Question: I need to extract some information from an Active Directory object, such as the profile path or if the user is locked out or not.
I can see these information are saved inside the <URL> attribute of the Active Directory object, but the value of this attribute is a mangled string of incomprehensible characters:

I can see that <URL> had the same problem, but there's not clear solution on how to parse that attribute.
How can I extract the data I need while maintaining my sanity?
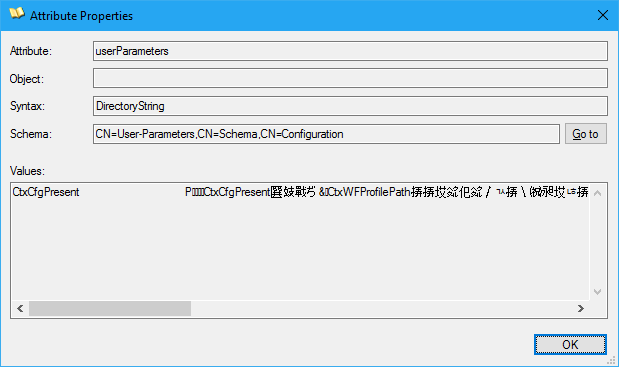
Answer: The <URL> attribute value is quite... .
While the attribute definition says that the value is a <URL>, the reality is a little more complex: the value is a binary payload of mixed text and binary data encoded using a couple of "algorithms" and then to a Unicode string -- that's why you see junk characters, these character are actually pure binary data displayed as a string.
There are many articles on the internet on how to decode this value, but most of them are either wrong or manage to decode the value using a wrong procedure (which, while yielding correct data in their examples, could break at any time).
Examples of such articles are:
- <URL>
How the data is encoded is defined in the <URL> documentation.
In particular you're looking for:
- <URL>
Optionally you can have a look to the <URL> terse example on how to decode the properties values.
If you're still with me, didn't lose your sanity, summoned Cthulhu or set on fire whoever inside Microsoft ever thought that doing something like this was a good idea, let's proceed to write the code to parse and extract the data.
> Per me si va ne la citta dolente,
per me si va ne l'etterno dolore,
per me si va tra la perduta gente.
[...]
Lasciate ogni speranza, voi ch'entrate.
# Step 1 -- Getting the attribute value
You can get the value through either the System.DirectoryServices (usually calles "S.DS") or System.DirectoryServices.Protocols (usually called "S.DS.P") libraries. If you need some help on how these libraries work you can read the <URL> articles.
If you are a .NET Framework user, these are your usual GAC assemblies so you'll have to add them as you always do.
If you are a .NET Core user, rejoice! Both libraries have been released on NuGet -- albeit as a pre-release -- on 2017-11-15, so you too can query Active Directory now! Go fetch them: <URL>.
> The code in this answer has been written for a .NET Core 2.0 target, if you're not using .NET Core you probably have to adjust the code slightly; these changes however should be small and easy as the Core and non-Core version of the libraries are very similar.
Here we're reading the attribute using System.DirectoryServices.Protocols:
'''
var ldapDirectoryIdentifier = new LdapDirectoryIdentifier(
"domain-controller.example.com",
389,
true,
false);
var networkCredential = new NetworkCredential(
"alice@example.com",
"p@sSw0rd",
"example.com");
var ldapConnection = new LdapConnection(
ldapDirectoryIdentifier,
networkCredential,
AuthType.Kerberos);
var searchRequest = new SearchRequest(
"DC=example,DC=com",
"(objectClass=user)",
SearchScope.Subtree,
"userParameters");
// WARNING
// If the parameters of either LdapDirectoryIdentifier or NetworkCredential are wrong
// (e.g. invalid credentials) you'll get an exception here.
var searchResponse = (SearchResponse) ldapConnection.SendRequest(searchRequest);
foreach (SearchResultEntry searchResultEntry in searchResponse.Entries)
{
// WARNING
// This WILL throw an exception when used on an object where the attribute is missing.
// You should really check that the attribute exists and has exactly one value.
// I skipped that for brevity, you should not.
var directoryAttribute = searchResultEntry.Attributes["userParameters"];
var attributeValue = (string) directoryAttribute[0];
}
'''
# Step 2 -- Define what the attribute contains
Now that we have the value of the attribute, we need something to hold the values it contains.
First of all, we need some enums.
The first one is the 'CtxCfgFlags1' enum:
'''
[Flags]
public enum CtxCfgFlags1 : uint
{
Undefined1 = 0x00000000,
Undefined2 = 0x00000001,
Undefined3 = 0x00000002,
DisableCam = 0x00000004,
WallpaperDisabled = 0x00000008,
DisableExe = 0x00000010,
DisableClip = 0x00000020,
DisableLpt = 0x00000040,
DisableCcm = 0x00000080,
DisableCdm = 0x00000100,
DisableCpm = 0x00000200,
UseDefaultGina = 0x00000400,
HomeDirectoryMapRoot = 0x00000800,
DisableEncryption = 0x00001000,
ForceClientLptDef = 0x00002000,
AutoClientLpts = 0x00004000,
AutoClientDrives = 0x00008000,
LogonDisabled = 0x00010000,
ReconnectSame = 0x00020000,
ResetBroken = 0x00040000,
PromptForPassword = 0x00080000,
InheritSecurity = 0x00100000,
InheritAutoClient = 0x00200000,
InheritMaxIdleTime = 0x00400000,
InheritMaxdisconnectionTime = 0x00800000,
InheritMaxsessionTime = 0x01000000,
InheritShadow = 0x02000000,
InheritCallbackNumber = 0x04000000,
InheritCallback = 0x08000000,
Undefined4 = 0x10000000,
Undefined5 = 0x20000000,
Undefined6 = 0x40000000,
Undefined7 = 0x80000000
}
'''
> The values defined in <URL>'.
The second one is the 'CtxShadow' enum:
'''
public enum CtxShadow : uint
{
Disable = 0x00000000,
EnableInputNotify = 0x00000001,
EnableInputNoNotify = 0x00000002,
EnableNoInputNotify = 0x00000003,
EnableNoInputNoNotify = 0x00000004
}
'''
Now we can define the class to hold the properties:
'''
public class UserParameters
{
public uint? CtxCfgPresent { get; set; }
public CtxCfgFlags1? CtxCfgFlags1 { get; set; }
public uint? CtxCallBack { get; set; }
public uint? CtxKeyboardLayout { get; set; }
public byte? CtxMinEncryptionLevel { get; set; }
public uint? CtxNwLogonServer { get; set; }
public string CtxWfHomeDir { get; set; }
public string CtxWfHomeDirDrive { get; set; }
public string CtxInitialProgram { get; set; }
public uint? CtxMaxConnectionTime { get; set; }
public uint? CtxMaxDisconnectionTime { get; set; }
public uint? CtxMaxIdleTime { get; set; }
public string CtxWfProfilePath { get; set; }
public CtxShadow? CtxShadow { get; set; }
public string CtxWorkDirectory { get; set; }
public string CtxCallbackNumber { get; set; }
}
'''
Nothing fancy here, these are simply the properties defined in the <URL> document.
# Step 3 -- Parse the payload
Now it's time to decode the payload contained inside the value of the attribute.
The <URL> documents define the structure of the payload.
The payload is divided in two main sections: a "header" section and a "data" section.
The "header" section contains
- - -
The "data" section is an unseparated contiguous list of properties, each property contains
- - - - -
The length of the "PropName" and "PropValue" fields must be obtained from the "NameLength" and "ValueLength" fields respectively.
Wait. "double-ASCII-encoded"? What's that?
Each property can have as a value either a byte, a uint, or an ASCII string. When saved the value of the property is converted to its binary representation, then the byte-array of the binary representation is converted to it hexadecimal string representation, then each character of the hexadecimal string representation is converted to its binary representation and then stored.
For posterity, this is how the encoding algorithm is explained by Microsoft:
> To create the encoded binary BLOB for the PropValue field, for each byte of the input create its ASCII-encoded hexadecimal representation and place this representation in 2 consecutive bytes of the output buffer, the most significant hexadecimal digit first followed by the least significant hexadecimal digit.For example, if the input byte contains the ASCII representation of character 'A', the resulting output will be a sequence of two ASCII characters: character '4' followed by character '1' because the hexadecimal representation of a byte that contains the ASCII character 'A' is 41.Hence, the output buffer corresponding to the input buffer byte containing character 'A' will be a sequence of 2 bytes whose hexadecimal representations are 34 and 31.As another example, the input buffer containing the ASCII string "ABCDE" would be encoded into the ASCII string "414243444500" (without the terminating 0), which is the same as a sequence of 12 bytes whose hexadecimal representations are 34, 31, 34, 32, 34, 33, 34, 34, 34, 35, 30, and 30.
Simple, yes?
Let's break down the process step-by-step.
First of all, we need to prepare a container for the properties and the convert the data to a more manageable form:
'''
var userParameters = new UserParameters();
var bytes = Encoding.Unicode.GetBytes(attributeValue);
var memoryStream = new MemoryStream(bytes);
var binaryReader = new BinaryReader(memoryStream, Encoding.Unicode, true);
'''
Why are we using 'MemoryStream' and 'BinaryReader'? Because it's really, easier to use: instead of having to keep track of the offset where we should start to read from as we gradually proceed, we can simply call '.ReadBytes(int)' which is and be on our way.
Then we parse the "header" section of the payload:
'''
byte[] reservedData = binaryReader.ReadBytes(96);
byte[] signature = binaryReader.ReadBytes(2);
byte[] tsPropertyCount = binaryReader.ReadBytes(2);
string signatureValue = Encoding.Unicode.GetString(signature);
ushort tsPropertyCountValue = BitConverter.ToUInt16(tsPropertyCount, 0);
'''
We don't care about 'reservedData' so we can safely ignore it.
We however should care about 'signature': when converted to a Unicode string it should be equal to the string "P", if it's not there's something wrong with the data. I really encourage you to throw a nice InvalidDataException if 'signatureValue' is not equal to "P".
'tsPropertyCount' tells us how many properties we have to read, so we convert it to a ushort.
Then we need to read as many property as 'tsPropertyCountValue' tells us:
'''
for (var i = 0; i < tsPropertyCountValue; i++)
'''
We don't really care for 'i', we only need to execute the content of the loop as many times as required.
'''
byte[] nameLength = binaryReader.ReadBytes(2);
byte[] valueLength = binaryReader.ReadBytes(2);
byte[] type = binaryReader.ReadBytes(2);
ushort nameLengthValue = BitConverter.ToUInt16(nameLength, 0);
ushort valueLengthValue = BitConverter.ToUInt16(valueLength, 0);
ushort typeValue = BitConverter.ToUInt16(type, 0);
byte[] propName = binaryReader.ReadBytes(nameLengthValue);
byte[] propValue = binaryReader.ReadBytes(valueLengthValue);
string propNameValue = Encoding.Unicode.GetString(propName);
byte[] propValueValue = GetPropValueValue(propValue);
'''
As previously stated we need to obtain 'nameLengthValue' and 'valueLengthValue' to know the length of the name of the property and the length of the value of the property.
'typeValue', similarly to 'signature', always be equal to '0x01', even if the documentation is not really clear about it. Personally I'd throw an InvalidDataException if it's not equal to '0x01'.
We convert the value of 'propName' back to a Unicode string to get the name of the property, and then the magic happens.
'byte[] propValueValue = GetPropValueValue(propValue);' is where the magic happens: 'GetPropValueValue' decodes the doubly-ASCII-encoded value back to its native form:
'''
private static byte[] GetPropValueValue(byte[] propValue)
{
// Since the encoding algorithm doubles the space used, we halve it.
var propValueValue = new byte[propValue.Length / 2];
// Parse the encoded bytes two-by-two, since the encoding algorithm transforms
// one bytes in two bytes we need to read two of them to obtain the original one.
for (var j = 0; j < propValue.Length; j = j + 2)
{
// Compute the two halves (nibbles) of the original byte from the values of the
// two encoded bytes. Each encoded bytes is actually an hexadecimal character,
// so each encoded byte can only have a value between 48 and 57 ('0' to '9')
// or between 97 and 102 ('a' to 'f'). Yes, it's an utter waste of space.
var highNibble = HexToInt(propValue[j]);
var lowNibble = HexToInt(propValue[j + 1]);
// Recreate the original byte from the two nibbles.
propValueValue[j / 2] = (byte) (highNibble << 4 | lowNibble);
}
return propValueValue;
}
'''
To convert the hexadecimal byte back to its value there's a simple helper function:
'''
private static int HexToInt(byte value)
{
if ('0' <= value && value <= '9')
{
return value - '0';
}
if ('a' <= value && value <= 'f')
{
return value - 'a' + 10;
}
if ('A' <= value && value <= 'F')
{
return value - 'A' + 10;
}
throw new Exception("Invalid character.");
}
'''
Why are we using int instead of byte when rebuilding the original byte?
Because the output of the subtraction performed inside 'HexToInt' produces an int, and the bitshift and bitmask operations output is an int, so converting the two nibbles to byte is a waste of resources, they would be converted back to int in the next instruction.
> Thanks to <URL> and black magic.
Now we only have to convert the value to the correct type and assign it to the correct property of our class, we can do that with a simple if-else chain:
'''
if (string.Equals(propNameValue, nameof(UserParameters.CtxCfgPresent), StringComparison.OrdinalIgnoreCase))
{
userParameters.CtxCfgPresent = BitConverter.ToUInt32(propValueValue, 0);
}
else if (string.Equals(propNameValue, nameof(UserParameters.CtxCfgFlags1), StringComparison.OrdinalIgnoreCase))
{
userParameters.CtxCfgFlags1 = (CtxCfgFlags1) BitConverter.ToUInt32(propValueValue, 0);
}
else if (string.Equals(propNameValue, nameof(UserParameters.CtxCallBack), StringComparison.OrdinalIgnoreCase))
{
userParameters.CtxCallBack = BitConverter.ToUInt32(propValueValue, 0);
}
else if (string.Equals(propNameValue, nameof(UserParameters.CtxKeyboardLayout), StringComparison.OrdinalIgnoreCase))
{
userParameters.CtxKeyboardLayout = BitConverter.ToUInt32(propValueValue, 0);
}
else if (string.Equals(propNameValue, nameof(UserParameters.CtxNwLogonServer), StringComparison.OrdinalIgnoreCase))
{
userParameters.CtxNwLogonServer = BitConverter.ToUInt32(propValueValue, 0);
}
else if (string.Equals(propNameValue, nameof(UserParameters.CtxMaxConnectionTime), StringComparison.OrdinalIgnoreCase))
{
userParameters.CtxMaxConnectionTime = BitConverter.ToUInt32(propValueValue, 0);
}
else if (string.Equals(propNameValue, nameof(UserParameters.CtxMaxDisconnectionTime), StringComparison.OrdinalIgnoreCase))
{
userParameters.CtxMaxDisconnectionTime = BitConverter.ToUInt32(propValueValue, 0);
}
else if (string.Equals(propNameValue, nameof(UserParameters.CtxMaxIdleTime), StringComparison.OrdinalIgnoreCase))
{
userParameters.CtxMaxIdleTime = BitConverter.ToUInt32(propValueValue, 0);
}
else if (string.Equals(propNameValue, nameof(UserParameters.CtxShadow), StringComparison.OrdinalIgnoreCase))
{
userParameters.CtxShadow = (CtxShadow) BitConverter.ToUInt32(propValueValue, 0);
}
else if (string.Equals(propNameValue, nameof(UserParameters.CtxMinEncryptionLevel), StringComparison.OrdinalIgnoreCase))
{
userParameters.CtxMinEncryptionLevel = propValueValue[0];
}
else if (string.Equals(propNameValue, nameof(UserParameters.CtxWfHomeDir), StringComparison.OrdinalIgnoreCase))
{
userParameters.CtxWfHomeDir = Encoding.ASCII.GetString(propValueValue, 0, propValueValue.Length - 1);
}
else if (string.Equals(propNameValue, nameof(UserParameters.CtxWfHomeDirDrive), StringComparison.OrdinalIgnoreCase))
{
userParameters.CtxWfHomeDirDrive = Encoding.ASCII.GetString(propValueValue, 0, propValueValue.Length - 1);
}
else if (string.Equals(propNameValue, nameof(UserParameters.CtxInitialProgram), StringComparison.OrdinalIgnoreCase))
{
userParameters.CtxInitialProgram = Encoding.ASCII.GetString(propValueValue, 0, propValueValue.Length - 1);
}
else if (string.Equals(propNameValue, nameof(UserParameters.CtxWfProfilePath), StringComparison.OrdinalIgnoreCase))
{
userParameters.CtxWfProfilePath = Encoding.ASCII.GetString(propValueValue, 0, propValueValue.Length - 1);
}
else if (string.Equals(propNameValue, nameof(UserParameters.CtxWorkDirectory), StringComparison.OrdinalIgnoreCase))
{
userParameters.CtxWorkDirectory = Encoding.ASCII.GetString(propValueValue, 0, propValueValue.Length - 1);
}
else if (string.Equals(propNameValue, nameof(UserParameters.CtxCallbackNumber), StringComparison.OrdinalIgnoreCase))
{
userParameters.CtxCallbackNumber = Encoding.ASCII.GetString(propValueValue, 0, propValueValue.Length - 1);
}
else
{
throw new Exception("Unsupported property.");
}
'''
And we're done!
> The 'CtxCfgPresent' property is special, it should be present and its value always be equal to '0xB00B1E55' (yes, I know, very funny). If it's missing or its value is not equal to '0xB00B1E55' then the value of the attribute is corrupted and should not be used, personally I suggest throwing our friendly InvalidDataException in such cases.
For those who managed to stay with me until the end, I've published a <URL>.